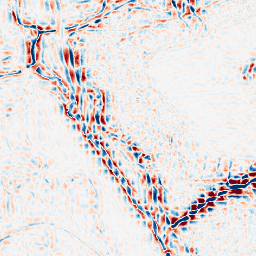
Category: wavelet
Decomposition family: wavelet_reverse_biorthogonal
Decomposition parameters: wavelet: rbio5.5
level: 3
Upsampling method: quadratic
Upsampling parameters: scale: 4
Upsampling scale: 4